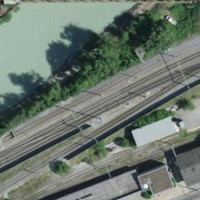
EUNIS habitat code: 57
Species observed at this site:
Motacilla alba
Cinclus cinclus